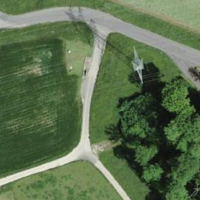
EUNIS habitat code: 24
Species observed at this site:
Cyanistes caeruleus
Sturnus vulgaris
Parus major
Hirundo rustica
Dendrocopos major
Phoenicurus phoenicurus
Fringilla coelebs
Passer domesticus
Buteo buteo
Falco tinnunculus
Passer montanus
Salvia pratensis